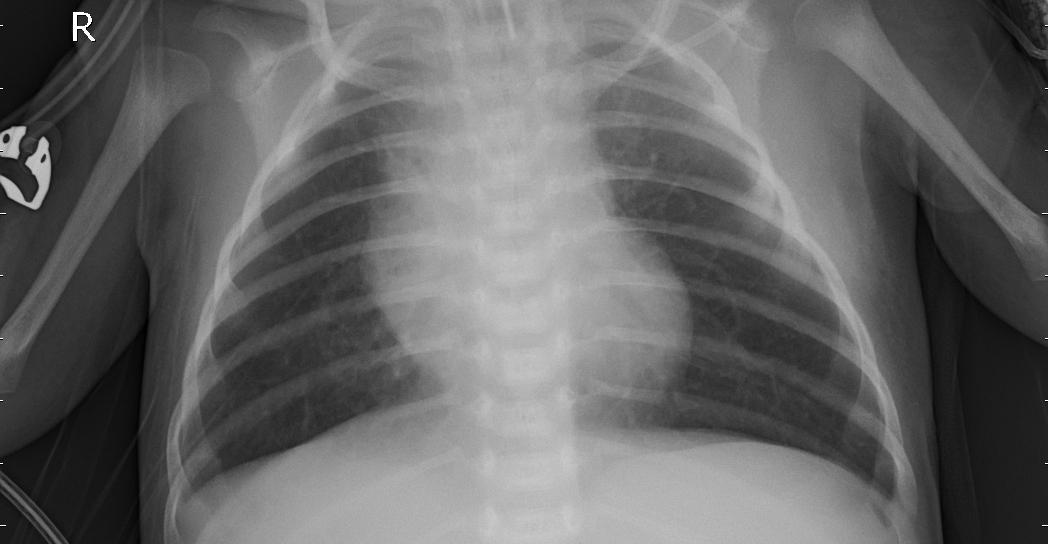
Diagnosis: PNEUMONIA